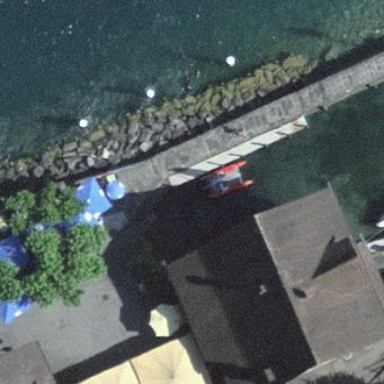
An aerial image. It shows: Man-made pier.